Question: i see the following squiggly

What is this indicating ? I am trying to load a dataset through this XSD and there i believe since the imports are not getting resolved this is causing me a lot of trouble ?
Also the larger problem i have is that i have a bunch XSD Schemas which i need to convert into JSON equivalent.They have dependent xsd:import statements , what would be the best way of going about this in .net.
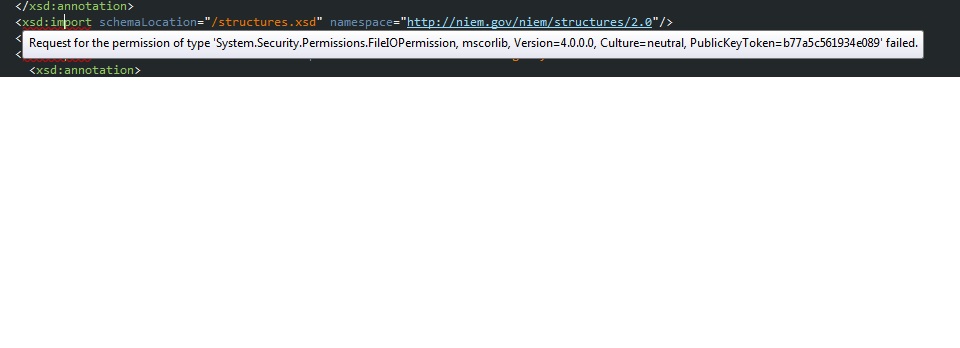
Answer: I solved this by going into the Security tab and selecting the suggested radio button "This is a full trust application". i used the following reference
<URL>